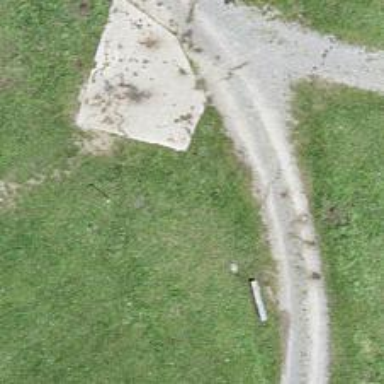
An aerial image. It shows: Pedestrian road made of concrete.